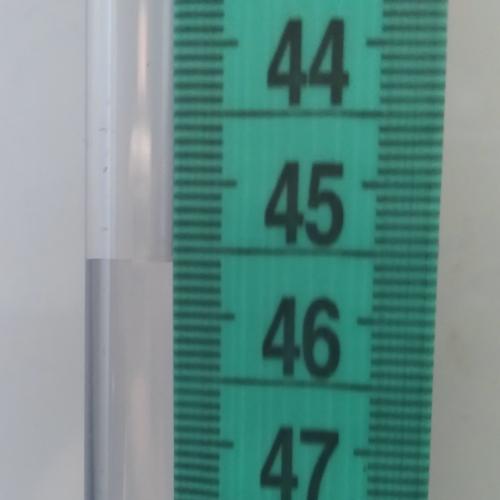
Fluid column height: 45.6 cm